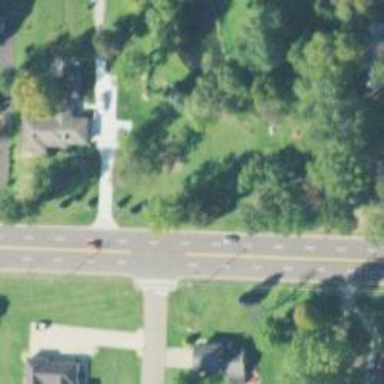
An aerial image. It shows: Secondary road with asphalt surface.